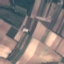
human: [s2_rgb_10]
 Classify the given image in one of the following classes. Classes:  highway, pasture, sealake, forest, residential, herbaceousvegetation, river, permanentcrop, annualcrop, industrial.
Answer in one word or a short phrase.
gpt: PermanentCrop